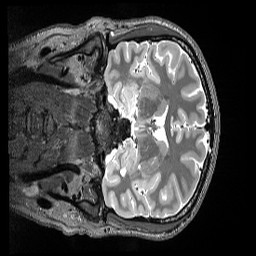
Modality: T2w
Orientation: coronal